Question: I'm using a jquery plugin to help with scrolling to the bottom and the top on my page <URL>.
The problem I have is that the images for the plugin do not show over my twitter bootstrap 3 input fields...

The css for the plugin is fairly short and simple so I'll paste it below. How can I modify it to make sure the images appear on top of the input field?
thanks
'''
#totopscroller {
position: fixed;
right: 30px;
bottom: 30px;
width: 43px;
}
#totopscroller div {
width: 49px;
height: 43px;
position: relative;
}
#totopscroller a {
display: none;
background: url('totopicons.png');
width: 49px;
height: 43px;
display: block;
text-decoration: none;
border: medium none;
margin: 0 0 -1px;
border: 1px solid #949494;
}
.totopscroller-top {
background-position: 0 0 !important;
}
.totopscroller-lnk {
background-position: 0 -43px !important;
}
.totopscroller-prev {
background-position: 0 -129px !important;
position: absolute;
top: 0;
left: 0;
}
.totopscroller-bottom {
background-position: 0 -86px !important;
position: absolute;
top: 0;
left: 0;
}
'''
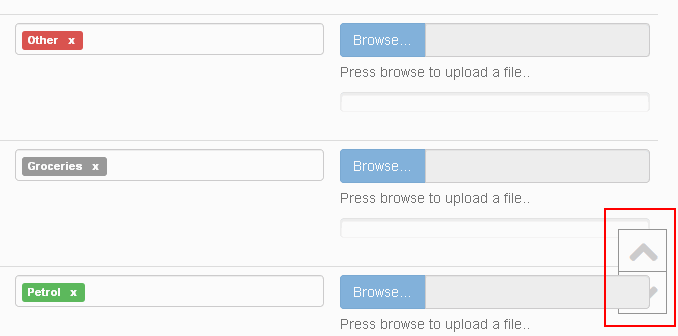
Answer: Use <URL>
'''
.element{
z-index:22;
}
'''